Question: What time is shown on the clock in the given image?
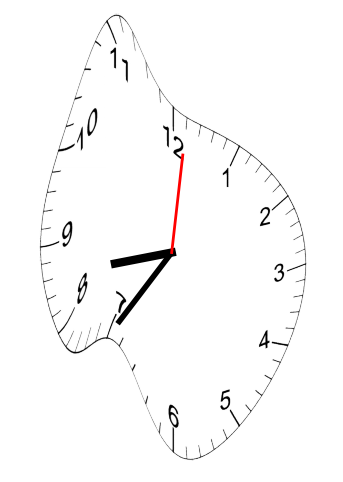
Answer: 08:35:01